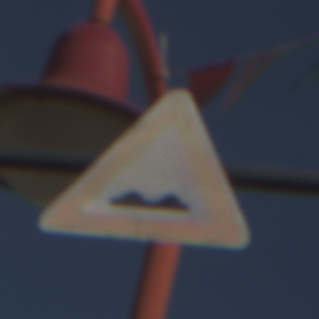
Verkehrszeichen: UnebeneFahrbahn
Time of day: MorningAfternoon
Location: Outdoor (Special)
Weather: PartlyCloudy
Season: NotSpecified
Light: Natural